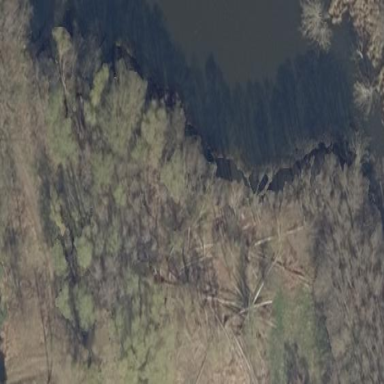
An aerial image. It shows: Swamp in wetland area.